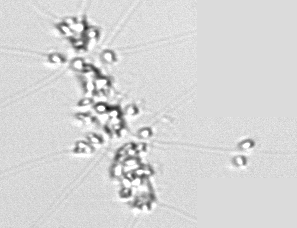
Label: Chaetoceros_didymus_TAG_external_flagellate